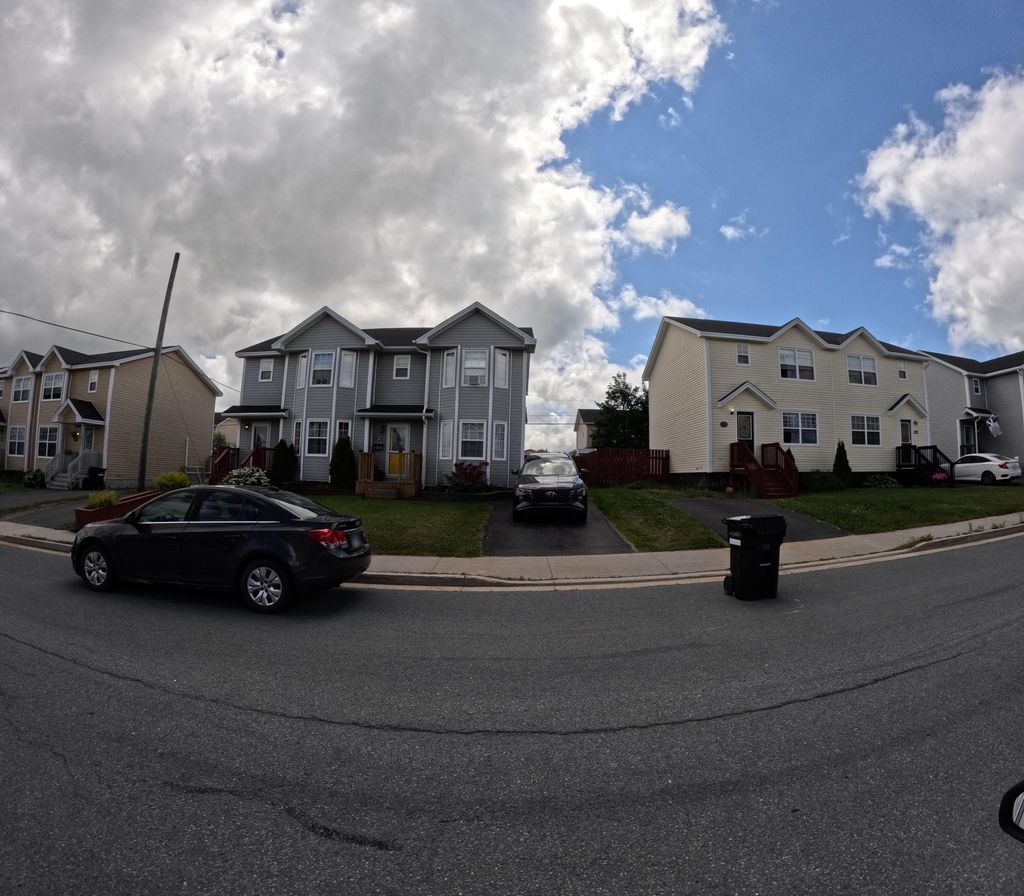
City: st_johns